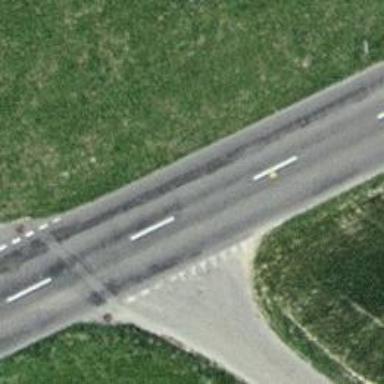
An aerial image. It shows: Tertiary road with asphalt surface.